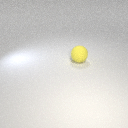
large yellow rubber sphere